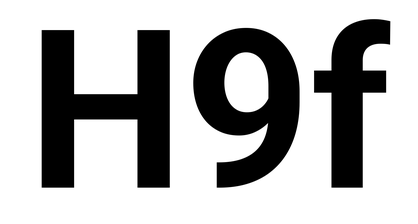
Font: Roboto_Bold